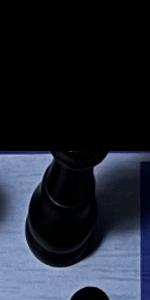
Label: King_Black